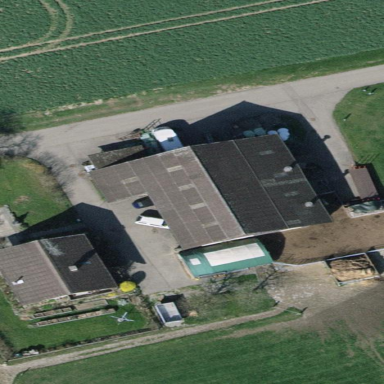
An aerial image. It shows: Farm auxiliary building.